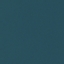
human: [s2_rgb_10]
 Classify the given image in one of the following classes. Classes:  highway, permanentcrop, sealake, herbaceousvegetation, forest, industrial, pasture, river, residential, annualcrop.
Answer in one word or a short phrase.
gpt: SeaLake